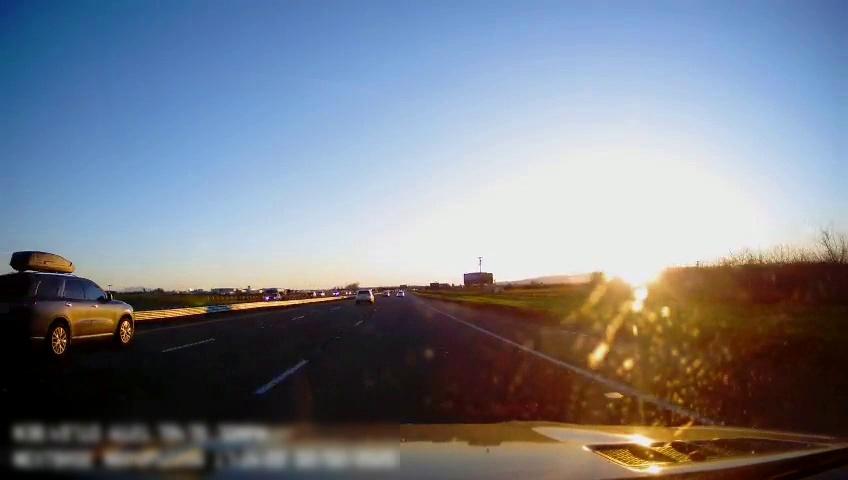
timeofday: Day
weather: Sunny
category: Drivable Space
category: Vehicles | SUV
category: Vehicles | SUV
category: Vehicles | SUV
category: Lanes | Alternate Lane
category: Lanes | Alternate Lane
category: Lanes | Current Lane
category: Lanes | Alternate Lane
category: Traffic | Signs